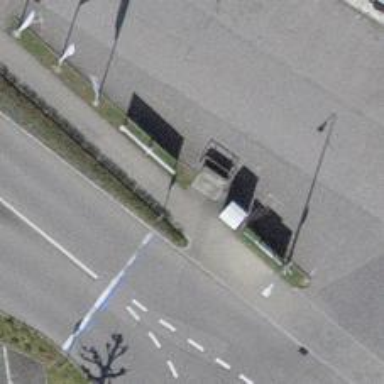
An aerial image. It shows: Telephone amenity.